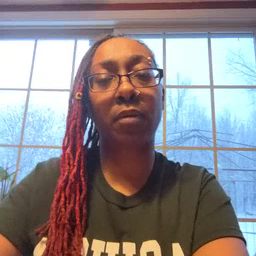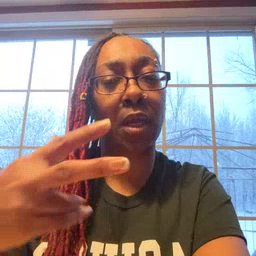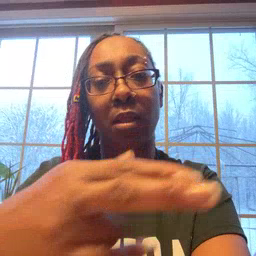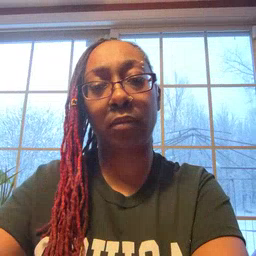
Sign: cut